Question: I have a context option menu, that I need to re-arrange it in a specific order.
Every row of the option menu should contain only a single item, like Share to Fb, and Share to Twitter are now displayed.
Is it possible to make the option menu "Some warning text..." and "Logout" be on separate rows?

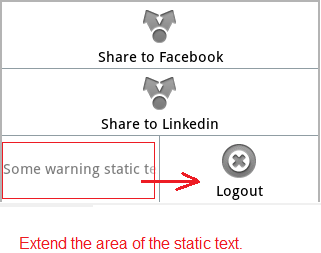
Answer: If You're using default options menu the answer seems to be 'no'. Android decides itself on placing options.
Probably, You might need to create custom options menu. Please, refer to <URL> already asked.